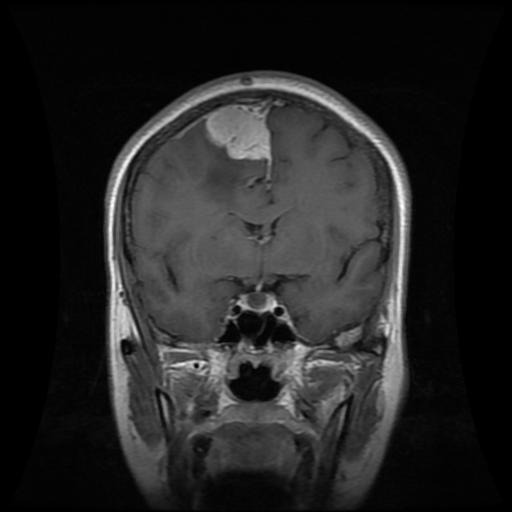
Label: meningioma